Interaction volume radius: 5 \u00c5
Interaction volume height: 10 \u00c5
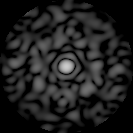
Disorder parameter: 0.8445